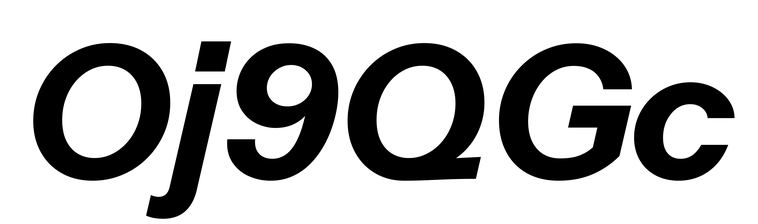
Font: InstrumentSans-Italic_Bold_Italic